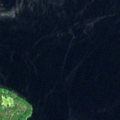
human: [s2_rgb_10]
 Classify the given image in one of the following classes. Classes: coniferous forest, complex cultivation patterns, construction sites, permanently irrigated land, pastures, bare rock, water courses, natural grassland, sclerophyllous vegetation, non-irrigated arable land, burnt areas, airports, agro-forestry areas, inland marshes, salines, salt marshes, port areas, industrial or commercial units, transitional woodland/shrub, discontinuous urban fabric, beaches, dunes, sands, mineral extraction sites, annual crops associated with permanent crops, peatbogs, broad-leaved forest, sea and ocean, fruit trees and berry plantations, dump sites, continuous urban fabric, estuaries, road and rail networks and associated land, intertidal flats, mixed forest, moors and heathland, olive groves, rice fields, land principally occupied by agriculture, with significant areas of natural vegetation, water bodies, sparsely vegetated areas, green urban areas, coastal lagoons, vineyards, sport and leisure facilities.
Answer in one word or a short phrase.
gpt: coniferous forest, water bodies